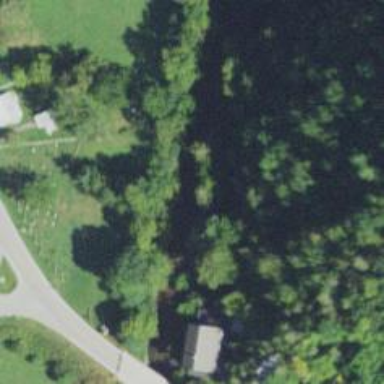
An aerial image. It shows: Graveyard area designated as cemetery.